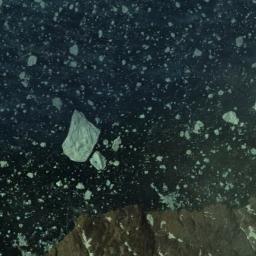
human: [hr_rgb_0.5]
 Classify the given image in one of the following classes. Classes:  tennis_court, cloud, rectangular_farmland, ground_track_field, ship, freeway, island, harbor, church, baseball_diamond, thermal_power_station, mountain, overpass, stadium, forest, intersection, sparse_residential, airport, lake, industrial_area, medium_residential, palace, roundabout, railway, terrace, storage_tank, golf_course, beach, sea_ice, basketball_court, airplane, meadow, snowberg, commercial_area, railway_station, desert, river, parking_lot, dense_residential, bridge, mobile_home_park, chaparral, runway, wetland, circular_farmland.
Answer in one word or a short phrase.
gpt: sea_ice